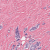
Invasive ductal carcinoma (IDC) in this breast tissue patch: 1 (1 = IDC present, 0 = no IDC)